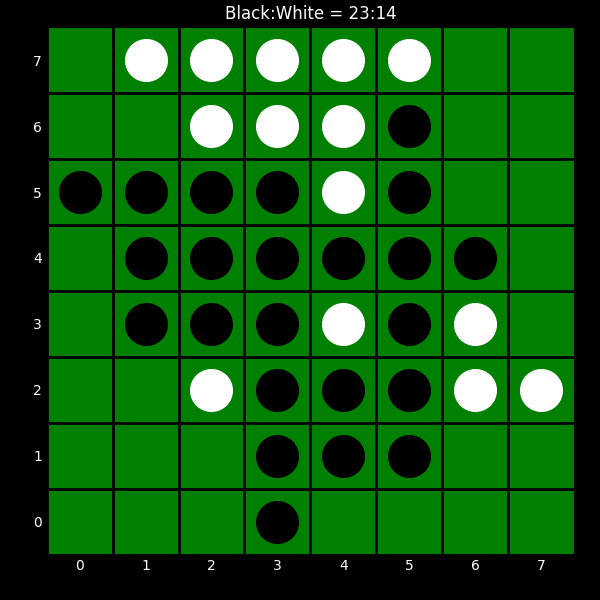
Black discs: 23
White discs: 14